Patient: sex F, age 58
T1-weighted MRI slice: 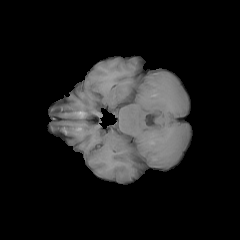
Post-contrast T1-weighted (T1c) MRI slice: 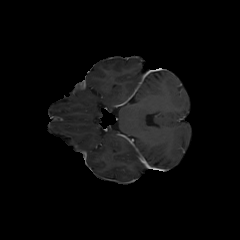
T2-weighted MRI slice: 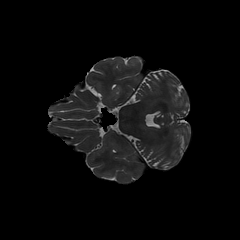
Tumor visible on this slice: no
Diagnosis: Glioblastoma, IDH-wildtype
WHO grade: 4